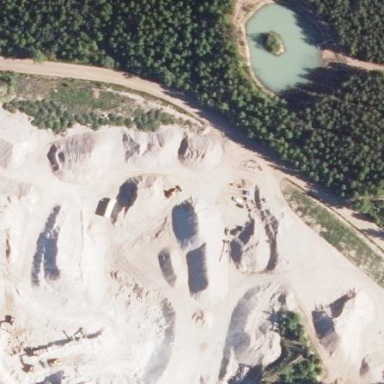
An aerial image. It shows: Quarry area.